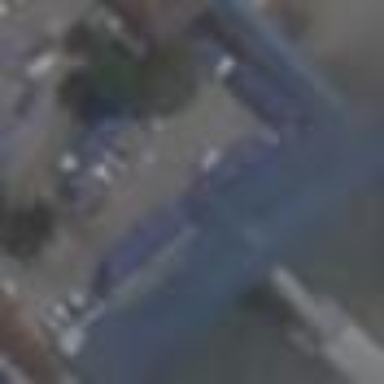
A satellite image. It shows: Commercial building with metal roof.